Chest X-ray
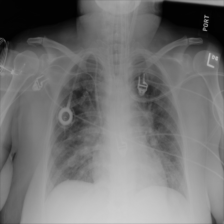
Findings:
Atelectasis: positive
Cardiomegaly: negative
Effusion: negative
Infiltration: positive
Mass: negative
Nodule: negative
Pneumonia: negative
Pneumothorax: negative
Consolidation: negative
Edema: negative
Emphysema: negative
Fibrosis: negative
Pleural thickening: negative
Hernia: negative